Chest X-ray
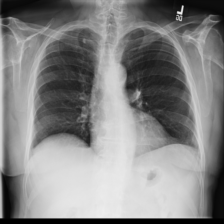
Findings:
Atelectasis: negative
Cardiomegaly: negative
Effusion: negative
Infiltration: negative
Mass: negative
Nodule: negative
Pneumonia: negative
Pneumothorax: negative
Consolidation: negative
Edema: negative
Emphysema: negative
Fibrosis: negative
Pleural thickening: negative
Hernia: negative